Question: I'm writing a native app for android using C. Somewhere I want to do a plain old job of getting a substring, which I have wrote a simple C code for it. This is the code:
'''
char* get_part_allocated(const char* src, int start, int len)
{
LOGI("copying [%s] from [%d] len [%d]
", src, start, len);
int nlen = len+1;
char* alloc = (char*)malloc(nlen*sizeof(char));
strncpy(alloc, src+start, len);
LOGI("result is: [%s]
", alloc);
return alloc;
}
'''
When I compile and run this code in PC, I get the expected result, but when I run it on android, it always has a strange character at the end which corrupts flow of my program and causes faults!
This is a screenshot of the logcat output:

I tried padding more NULLs, 2 or even 3, but didn't change anything!
Does someone know what is it and how can I get rid of it?
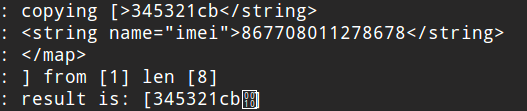
Answer: Neither 'alloc' nor 'strncpy' zero out the newly allocated memory. You need to manually add a zero at the end of your new string.
Possibly you are running this in Debug mode on your desktop, and lots of compilers zero out newly allocated memory in debug mode (only).
All it needs is this additional line:
'''
alloc[len] = 0;
'''
---
Note: You don't need to/should not cast malloc in C: <URL>